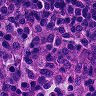
Metastatic tissue present: no